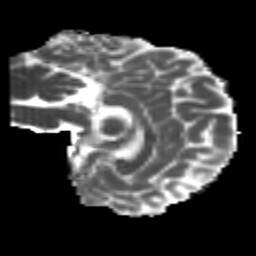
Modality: MD
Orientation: sagittal
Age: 21
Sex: female
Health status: healthy
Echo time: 0.074 s